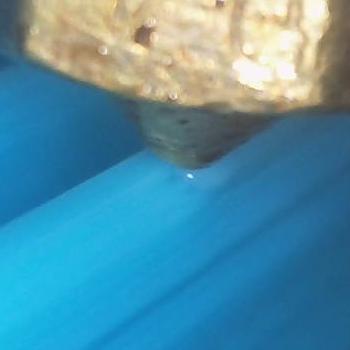
Flow rate: 224%